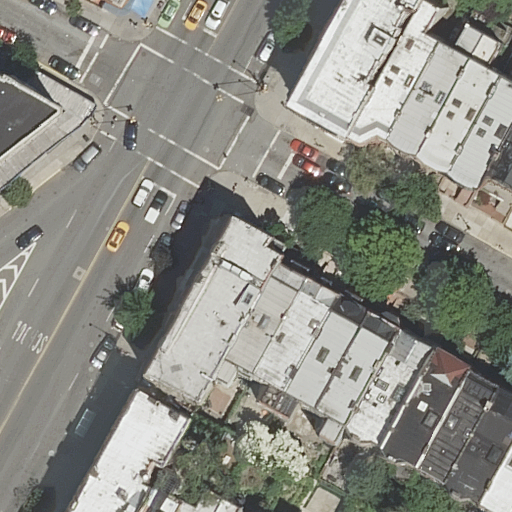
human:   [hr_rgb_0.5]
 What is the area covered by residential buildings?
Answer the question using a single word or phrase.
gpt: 4413m2

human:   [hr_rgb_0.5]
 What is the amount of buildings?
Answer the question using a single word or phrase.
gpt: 22

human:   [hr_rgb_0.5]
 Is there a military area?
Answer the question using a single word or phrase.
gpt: no

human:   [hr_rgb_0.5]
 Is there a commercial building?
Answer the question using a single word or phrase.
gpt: no

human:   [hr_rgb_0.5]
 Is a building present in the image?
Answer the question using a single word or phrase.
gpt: yes

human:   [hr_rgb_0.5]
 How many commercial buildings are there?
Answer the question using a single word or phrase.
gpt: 0

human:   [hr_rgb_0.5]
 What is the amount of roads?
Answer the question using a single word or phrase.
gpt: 5

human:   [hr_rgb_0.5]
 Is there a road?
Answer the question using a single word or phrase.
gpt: yes

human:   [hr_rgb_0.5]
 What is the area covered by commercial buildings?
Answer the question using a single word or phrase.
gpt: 0m2

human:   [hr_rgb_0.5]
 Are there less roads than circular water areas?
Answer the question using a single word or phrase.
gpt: no

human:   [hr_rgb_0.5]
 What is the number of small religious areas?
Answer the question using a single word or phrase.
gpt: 0

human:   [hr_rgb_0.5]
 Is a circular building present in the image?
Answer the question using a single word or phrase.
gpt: no

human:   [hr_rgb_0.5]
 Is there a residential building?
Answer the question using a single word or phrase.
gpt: yes

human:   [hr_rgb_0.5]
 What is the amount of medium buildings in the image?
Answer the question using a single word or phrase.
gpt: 17

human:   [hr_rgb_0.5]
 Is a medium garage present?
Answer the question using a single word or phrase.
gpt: no

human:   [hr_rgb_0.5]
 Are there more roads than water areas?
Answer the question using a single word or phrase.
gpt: yes

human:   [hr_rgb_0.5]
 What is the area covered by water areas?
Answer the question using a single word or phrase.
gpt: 0m2

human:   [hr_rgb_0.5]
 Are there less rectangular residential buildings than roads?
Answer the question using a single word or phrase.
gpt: no

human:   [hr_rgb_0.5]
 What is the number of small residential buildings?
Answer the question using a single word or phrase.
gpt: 4

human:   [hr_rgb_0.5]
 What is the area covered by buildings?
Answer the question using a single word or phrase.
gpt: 4413m2

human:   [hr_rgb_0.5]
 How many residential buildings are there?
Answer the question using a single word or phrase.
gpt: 22

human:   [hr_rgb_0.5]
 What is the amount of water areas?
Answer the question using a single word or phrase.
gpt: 0

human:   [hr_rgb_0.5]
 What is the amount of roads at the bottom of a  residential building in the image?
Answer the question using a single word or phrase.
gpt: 5

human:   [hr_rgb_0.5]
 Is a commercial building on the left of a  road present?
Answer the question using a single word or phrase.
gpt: no

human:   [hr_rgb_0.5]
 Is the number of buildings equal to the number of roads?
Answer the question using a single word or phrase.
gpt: no

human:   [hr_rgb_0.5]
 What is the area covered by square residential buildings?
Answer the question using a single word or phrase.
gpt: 0m2

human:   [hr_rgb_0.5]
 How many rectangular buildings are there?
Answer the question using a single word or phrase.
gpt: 13

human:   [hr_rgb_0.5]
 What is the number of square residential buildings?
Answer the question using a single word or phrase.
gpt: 0

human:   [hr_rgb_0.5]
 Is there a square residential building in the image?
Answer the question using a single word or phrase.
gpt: no

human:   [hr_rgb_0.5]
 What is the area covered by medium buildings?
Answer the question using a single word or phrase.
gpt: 3182m2

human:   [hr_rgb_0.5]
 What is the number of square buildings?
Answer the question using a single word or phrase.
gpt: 0

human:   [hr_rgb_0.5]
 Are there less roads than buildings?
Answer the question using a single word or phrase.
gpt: yes

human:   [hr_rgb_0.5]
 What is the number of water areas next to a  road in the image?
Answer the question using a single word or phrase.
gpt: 0

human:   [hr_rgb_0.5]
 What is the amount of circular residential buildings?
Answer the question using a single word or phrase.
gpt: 0

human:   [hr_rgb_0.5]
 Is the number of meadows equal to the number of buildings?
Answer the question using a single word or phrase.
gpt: no

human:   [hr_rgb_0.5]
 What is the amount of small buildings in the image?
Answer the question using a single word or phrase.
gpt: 4

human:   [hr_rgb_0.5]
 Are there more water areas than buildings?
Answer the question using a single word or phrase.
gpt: no

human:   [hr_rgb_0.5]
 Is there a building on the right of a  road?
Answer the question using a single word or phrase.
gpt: yes

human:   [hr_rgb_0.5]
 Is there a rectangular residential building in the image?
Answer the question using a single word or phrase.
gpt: yes

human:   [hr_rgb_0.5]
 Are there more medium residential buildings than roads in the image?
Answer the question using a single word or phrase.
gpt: yes

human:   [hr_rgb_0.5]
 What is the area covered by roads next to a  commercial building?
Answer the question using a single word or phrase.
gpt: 0m2

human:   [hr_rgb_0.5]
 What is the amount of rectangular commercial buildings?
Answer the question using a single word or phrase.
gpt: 0

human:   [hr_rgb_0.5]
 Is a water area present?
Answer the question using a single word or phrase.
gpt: no

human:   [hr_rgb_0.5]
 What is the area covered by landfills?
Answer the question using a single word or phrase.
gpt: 0m2

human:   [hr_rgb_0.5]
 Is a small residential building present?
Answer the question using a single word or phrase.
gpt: yes

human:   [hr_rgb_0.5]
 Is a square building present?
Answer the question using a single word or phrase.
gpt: no

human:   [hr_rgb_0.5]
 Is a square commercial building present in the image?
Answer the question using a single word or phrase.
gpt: no

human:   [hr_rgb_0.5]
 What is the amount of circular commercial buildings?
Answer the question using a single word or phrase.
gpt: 0

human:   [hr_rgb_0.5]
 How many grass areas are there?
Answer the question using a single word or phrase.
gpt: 0

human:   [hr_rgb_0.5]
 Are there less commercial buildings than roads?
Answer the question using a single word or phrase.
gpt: yes

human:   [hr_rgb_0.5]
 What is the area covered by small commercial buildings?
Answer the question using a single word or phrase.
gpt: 0m2

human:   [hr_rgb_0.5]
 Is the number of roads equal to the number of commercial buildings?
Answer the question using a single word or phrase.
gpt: no

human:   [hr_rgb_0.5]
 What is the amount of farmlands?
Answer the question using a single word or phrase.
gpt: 0

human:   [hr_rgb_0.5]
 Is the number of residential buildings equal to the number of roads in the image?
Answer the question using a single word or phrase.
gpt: no

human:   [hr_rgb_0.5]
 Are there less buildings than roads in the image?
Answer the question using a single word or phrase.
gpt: no

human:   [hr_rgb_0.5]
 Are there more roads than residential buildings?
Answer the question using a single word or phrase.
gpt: no

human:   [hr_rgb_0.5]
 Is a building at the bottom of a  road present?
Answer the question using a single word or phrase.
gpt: yes

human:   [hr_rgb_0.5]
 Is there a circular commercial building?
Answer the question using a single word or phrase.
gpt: no

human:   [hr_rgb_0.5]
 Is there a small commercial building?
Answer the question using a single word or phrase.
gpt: no

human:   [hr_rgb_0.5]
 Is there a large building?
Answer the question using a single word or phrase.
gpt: yes

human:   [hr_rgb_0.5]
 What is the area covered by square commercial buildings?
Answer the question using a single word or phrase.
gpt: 0m2

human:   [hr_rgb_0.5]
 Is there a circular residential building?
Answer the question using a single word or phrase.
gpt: no

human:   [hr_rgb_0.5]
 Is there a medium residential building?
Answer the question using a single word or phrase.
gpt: yes

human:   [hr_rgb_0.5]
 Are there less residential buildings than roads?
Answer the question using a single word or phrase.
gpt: no